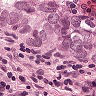
Metastatic tissue present: yes